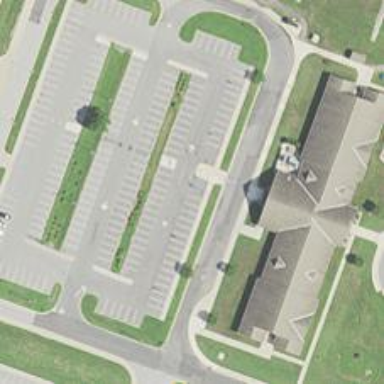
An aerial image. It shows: Parking space.